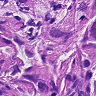
Metastatic tissue present: yes